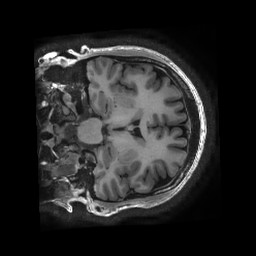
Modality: T1w
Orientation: coronal
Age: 39
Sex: male
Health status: healthy
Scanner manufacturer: ge
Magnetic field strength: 3 T
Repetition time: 0.008404 s
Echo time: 0.00308 s